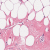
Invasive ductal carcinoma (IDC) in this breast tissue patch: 0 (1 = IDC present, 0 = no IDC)